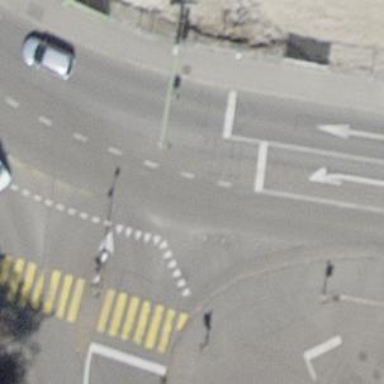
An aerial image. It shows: Road with traffic signals.